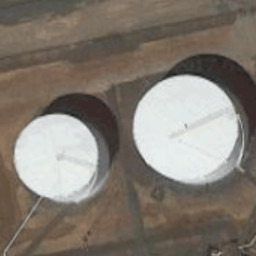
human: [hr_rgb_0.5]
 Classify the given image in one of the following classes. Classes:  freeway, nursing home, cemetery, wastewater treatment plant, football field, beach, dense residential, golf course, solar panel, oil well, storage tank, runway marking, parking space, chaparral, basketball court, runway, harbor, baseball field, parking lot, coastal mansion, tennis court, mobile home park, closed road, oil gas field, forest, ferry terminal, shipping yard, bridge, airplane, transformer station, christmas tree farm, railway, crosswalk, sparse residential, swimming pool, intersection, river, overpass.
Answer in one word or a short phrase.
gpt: storage tank